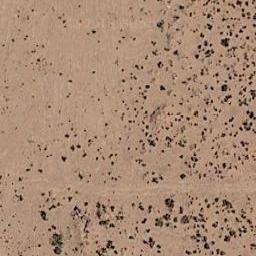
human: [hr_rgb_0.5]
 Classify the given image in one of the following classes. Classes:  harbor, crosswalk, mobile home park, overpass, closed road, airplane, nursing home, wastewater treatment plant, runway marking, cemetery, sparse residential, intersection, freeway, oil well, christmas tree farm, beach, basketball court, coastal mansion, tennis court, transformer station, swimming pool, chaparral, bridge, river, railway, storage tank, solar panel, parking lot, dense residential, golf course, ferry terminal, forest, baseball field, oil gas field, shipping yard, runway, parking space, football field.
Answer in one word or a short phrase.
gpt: chaparral